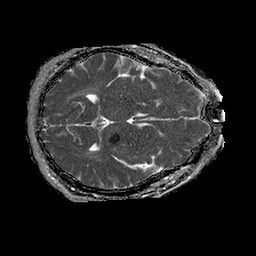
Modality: ADC
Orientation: axial
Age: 47
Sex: female
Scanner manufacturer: philips
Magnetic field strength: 1.5 T
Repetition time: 4.6 s
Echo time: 0.08631 s